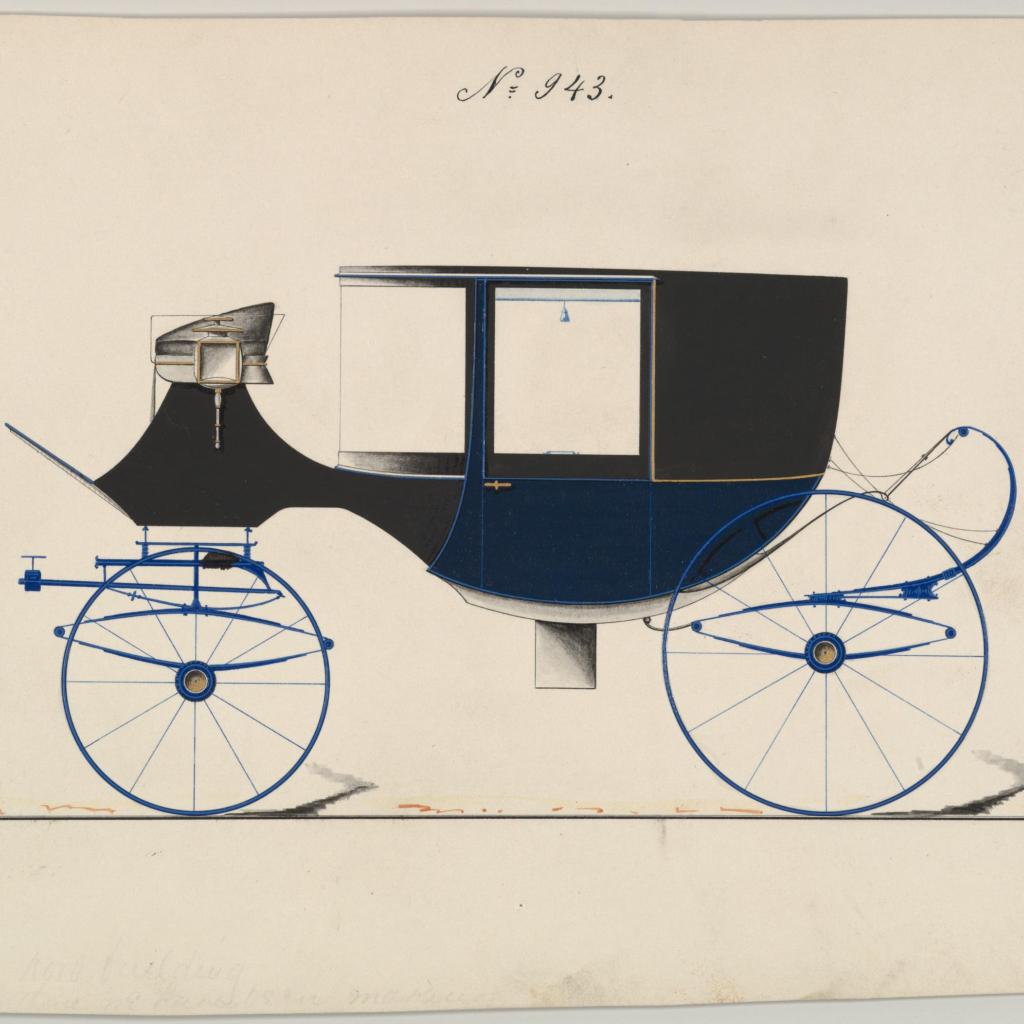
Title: Design for Coupé, no. 943
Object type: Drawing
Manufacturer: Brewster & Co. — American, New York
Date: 1850–70
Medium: Pen and black ink, watercolor and gouache with gum arabic and metallic ink
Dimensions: sheet: 8 1/4 x 8 7/8 in. (21 x 22.5 cm)
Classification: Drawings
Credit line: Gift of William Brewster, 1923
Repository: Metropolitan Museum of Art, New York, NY